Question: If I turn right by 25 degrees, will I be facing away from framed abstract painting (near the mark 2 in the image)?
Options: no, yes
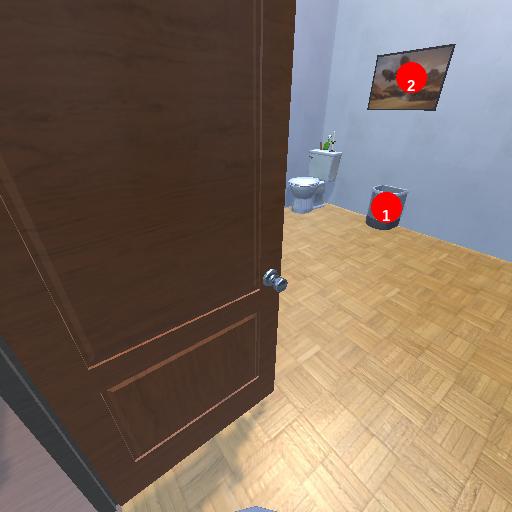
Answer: no